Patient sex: M
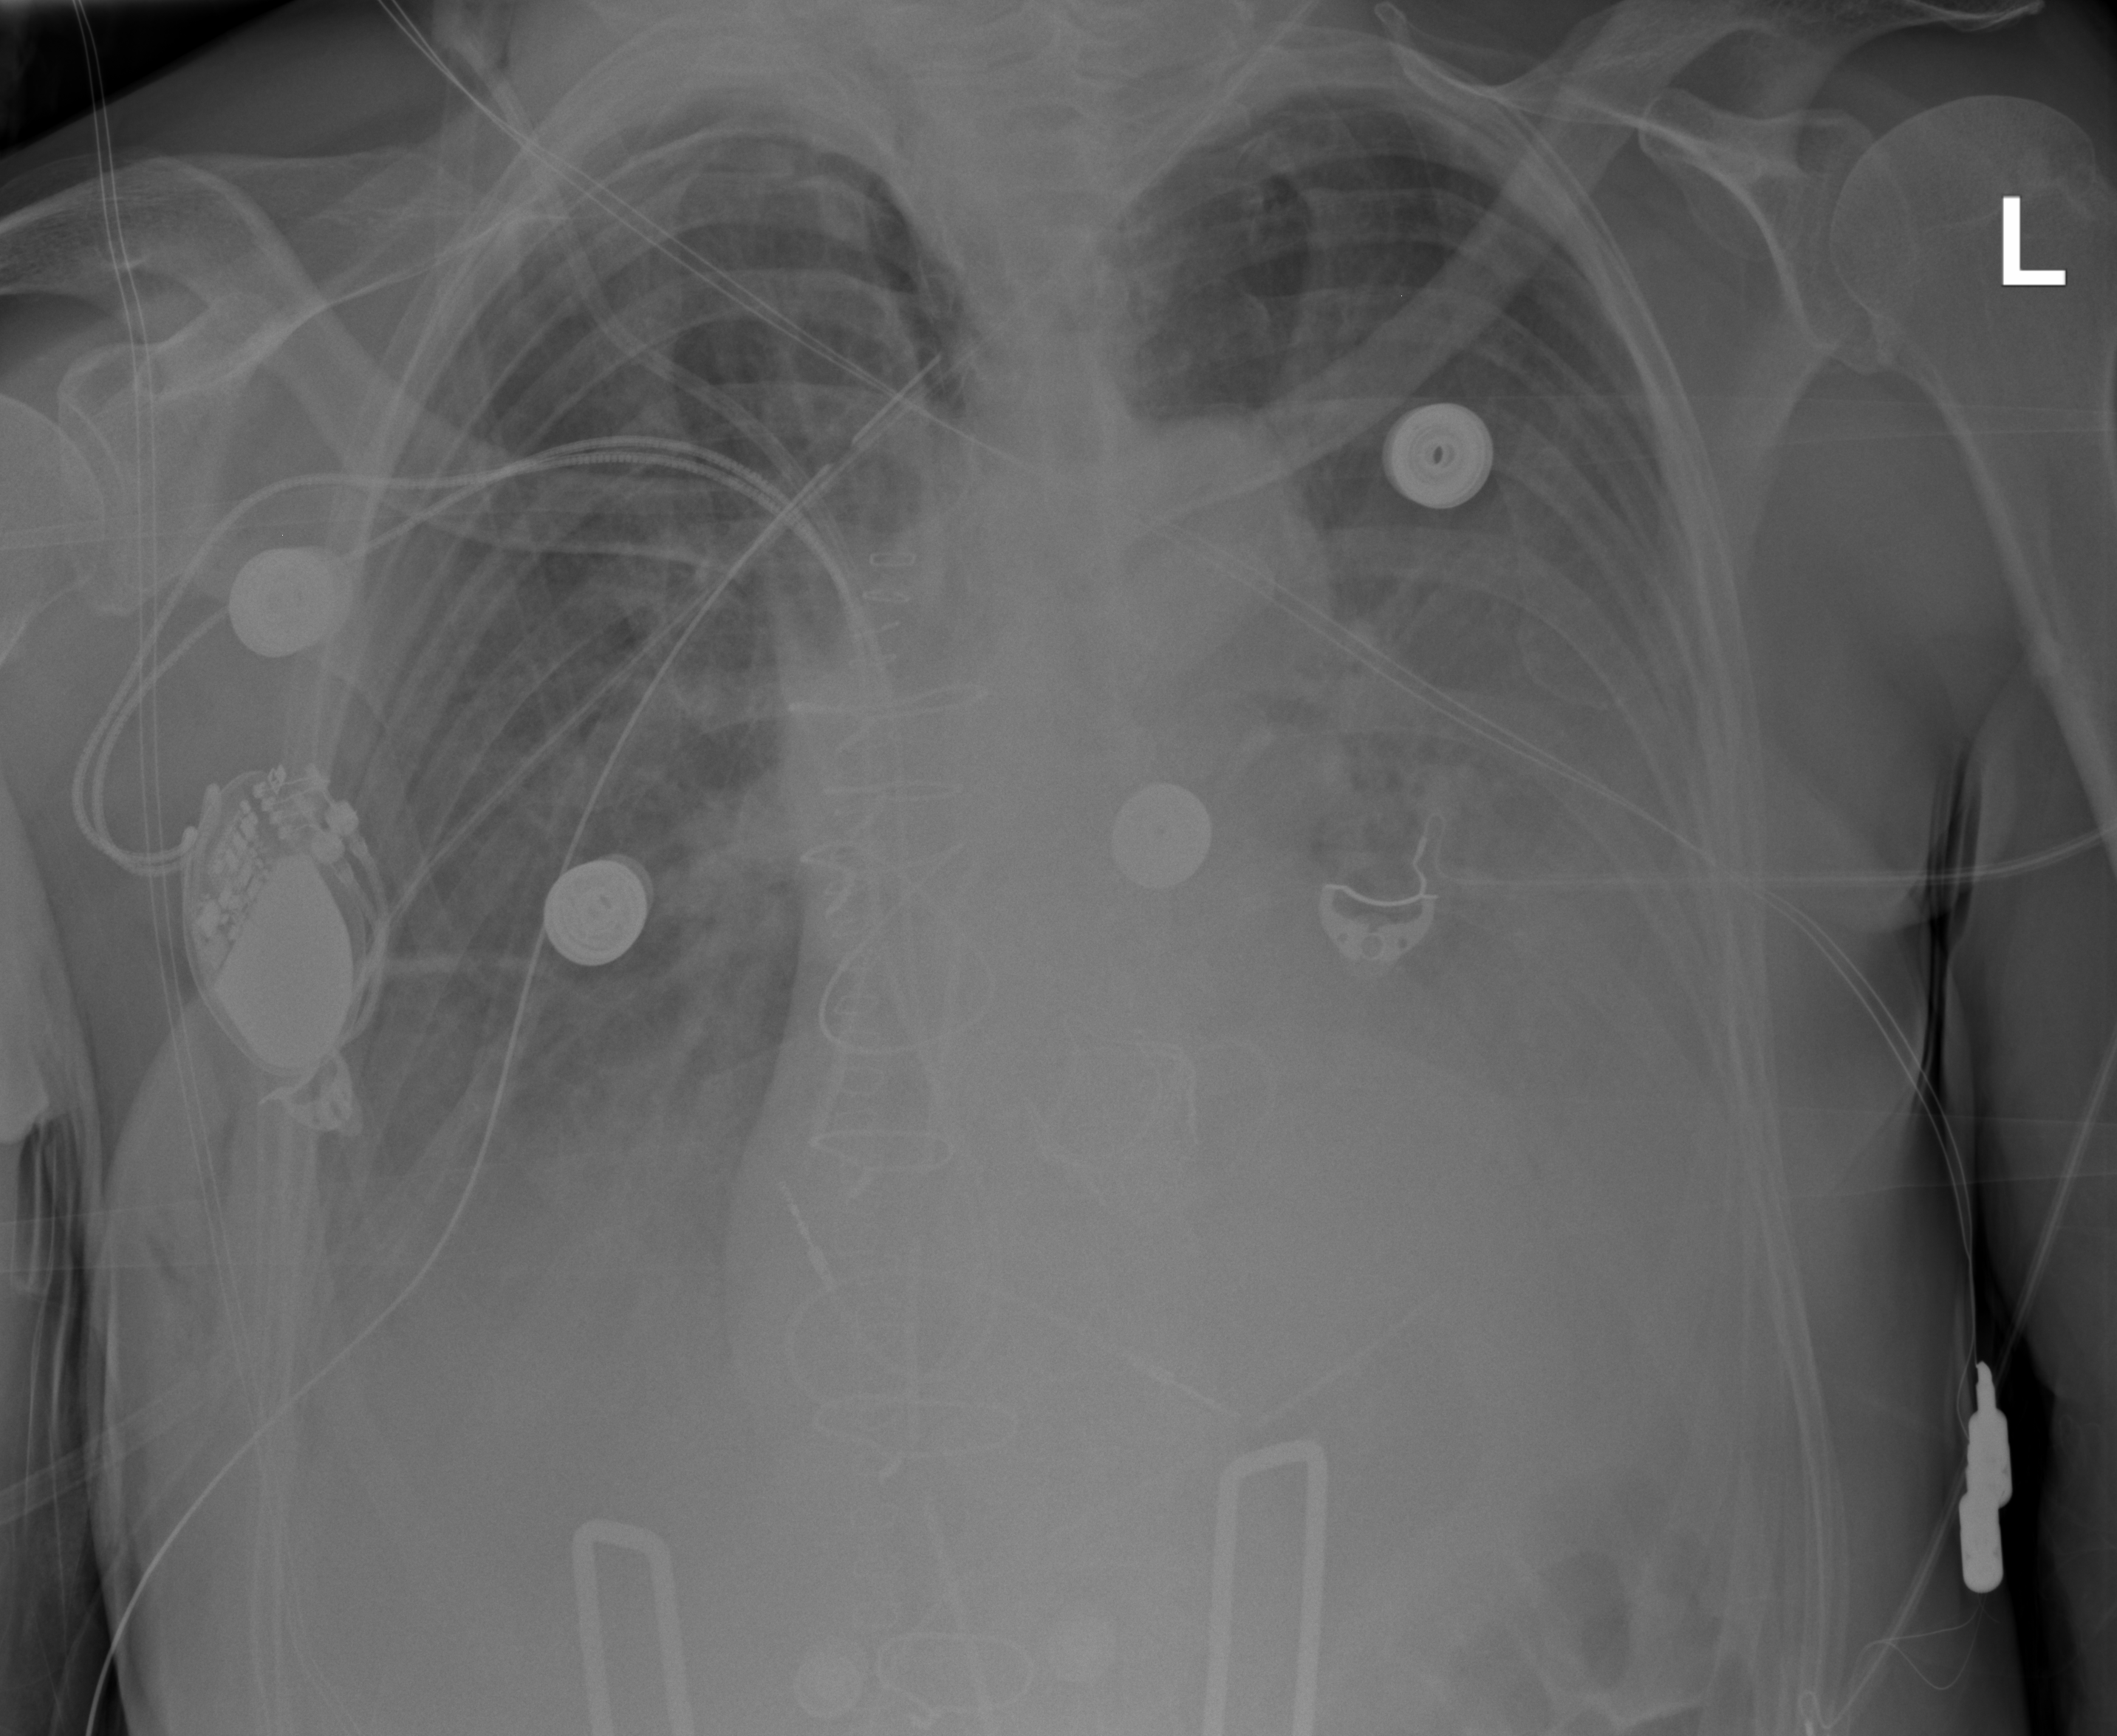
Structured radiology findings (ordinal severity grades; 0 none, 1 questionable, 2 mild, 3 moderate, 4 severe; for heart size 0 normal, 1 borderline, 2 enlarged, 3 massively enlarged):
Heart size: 0
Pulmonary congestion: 2
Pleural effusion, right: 2
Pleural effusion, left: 3
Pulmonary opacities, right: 0
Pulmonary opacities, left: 0
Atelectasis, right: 3
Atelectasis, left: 3